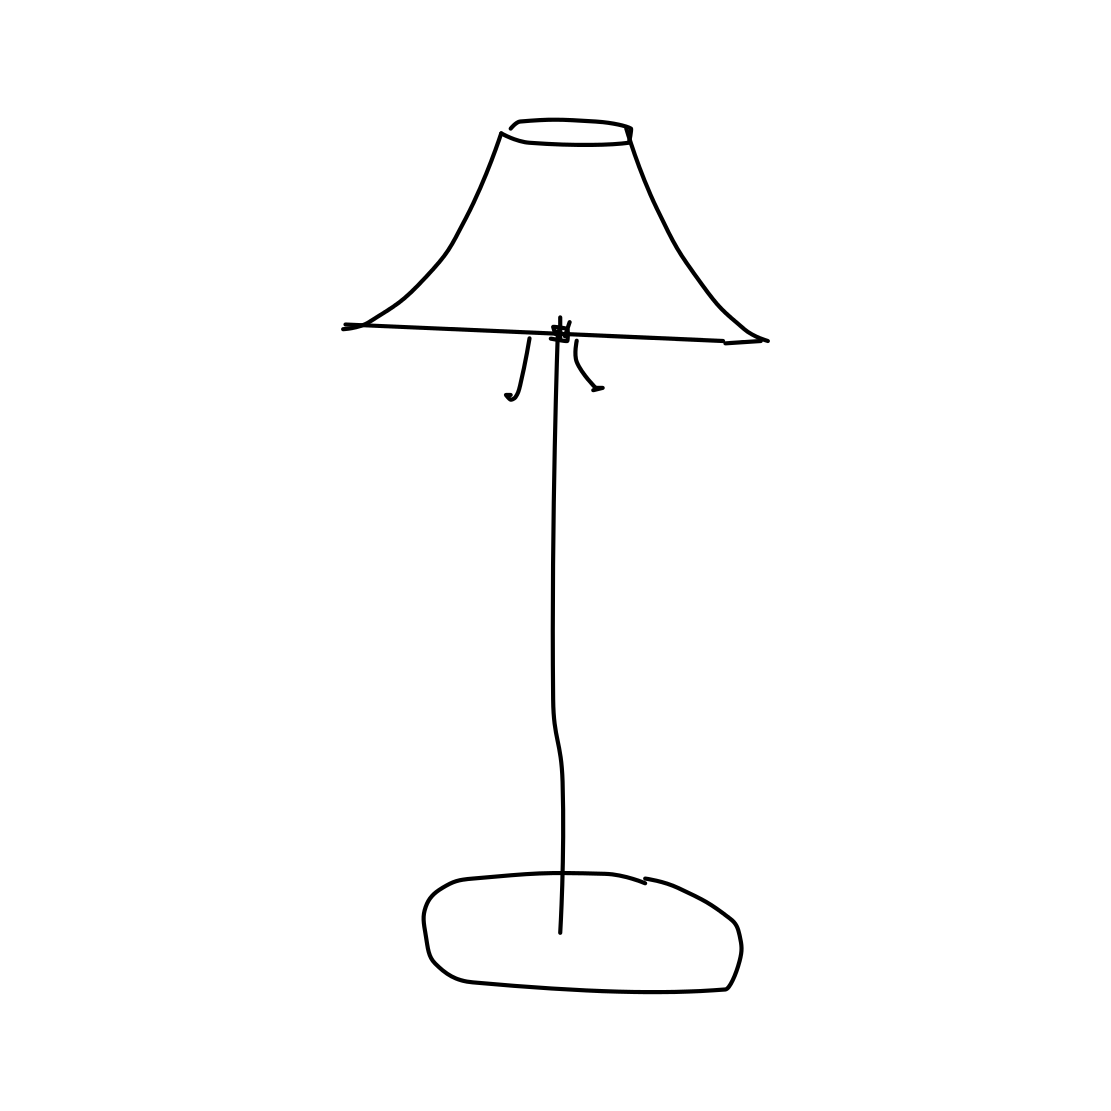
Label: floor lamp